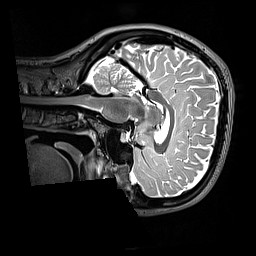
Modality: T2w
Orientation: sagittal
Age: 24
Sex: female
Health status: healthy
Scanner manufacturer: siemens
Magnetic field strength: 3 T
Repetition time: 3.2 s
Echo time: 0.568 s